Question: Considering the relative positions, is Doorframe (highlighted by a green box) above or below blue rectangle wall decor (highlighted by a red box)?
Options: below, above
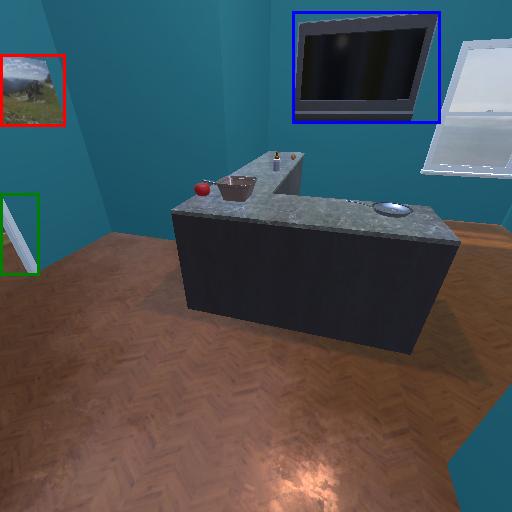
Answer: below